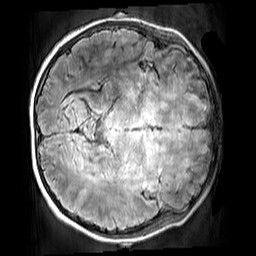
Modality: FLAIR
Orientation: axial
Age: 11
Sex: female
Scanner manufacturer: siemens
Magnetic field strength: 3 T
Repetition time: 5 s
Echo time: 0.388 s